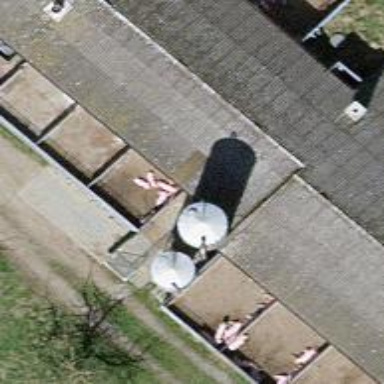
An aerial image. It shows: Silo.